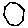
Label: hexagon